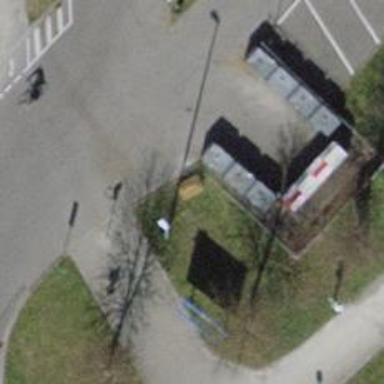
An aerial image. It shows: Grit bin.